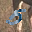
Label: 5